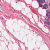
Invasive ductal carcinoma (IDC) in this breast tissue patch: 1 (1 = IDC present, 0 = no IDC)